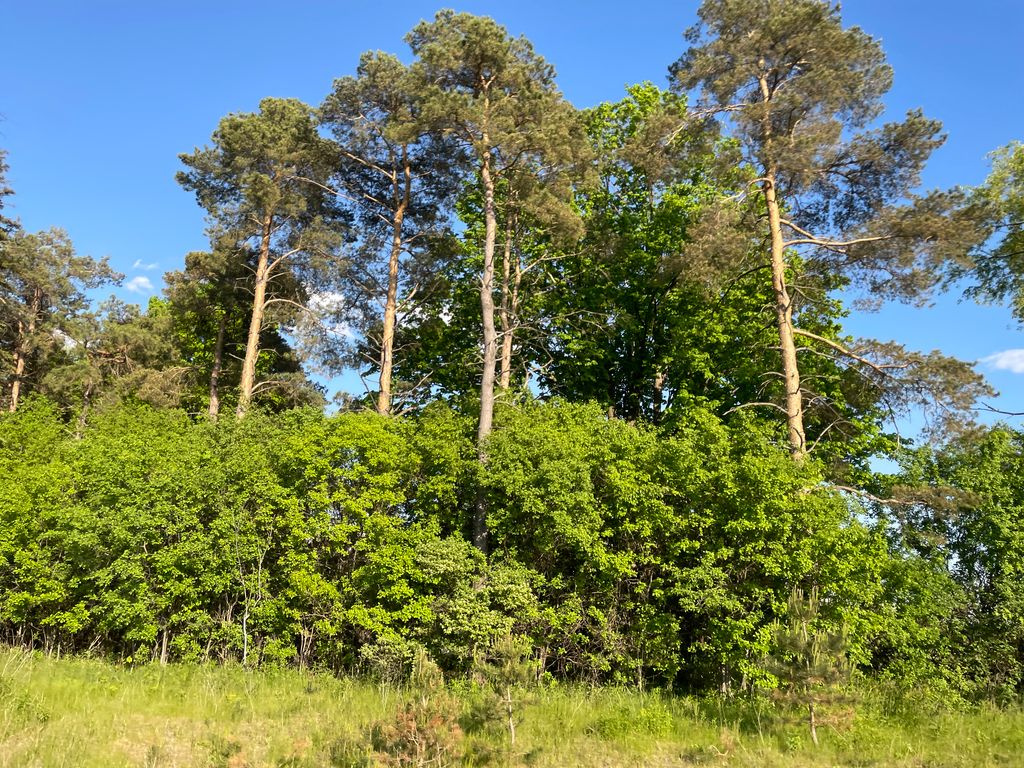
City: kitchener-waterloo